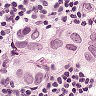
Metastatic tissue present: yes